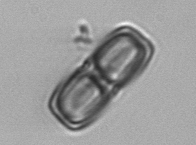
Label: Ephemera